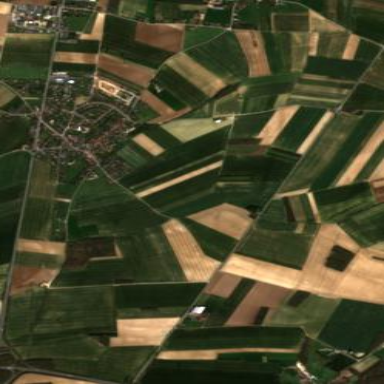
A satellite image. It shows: View of farmland.